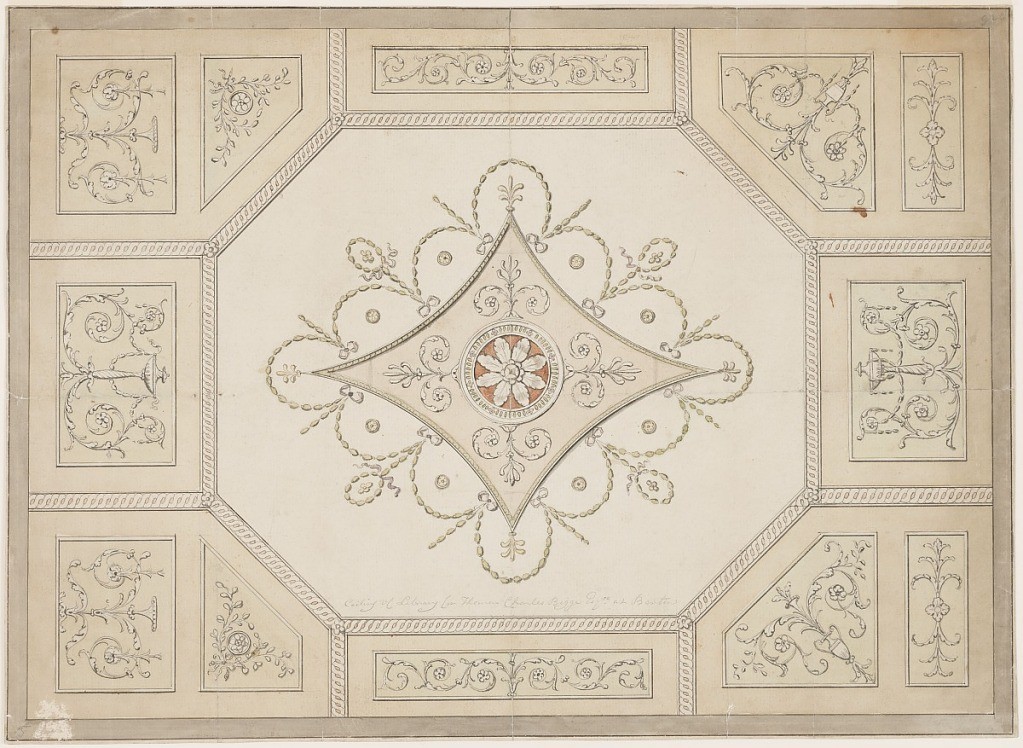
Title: Design for Library Ceiling, Benton House, Northumberland, England
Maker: George Richardson, British, ca. 1736 - 1813
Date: ca. 1775
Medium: Brush and watercolor, pen and ink, black chalk on paper
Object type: Drawing
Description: Horizontal format design for a plaster ceiling. Outside are oblong and pentagonal panels, the latter in the corners framed by an interlacing band. The pentagons are decorated with two panels each, those at left with oblongs and pentagons. Most panels show plant candelabra. The oblongs in the center of the long sides show rinceau motifs, the irregular tetragons show disks above crossed branches.